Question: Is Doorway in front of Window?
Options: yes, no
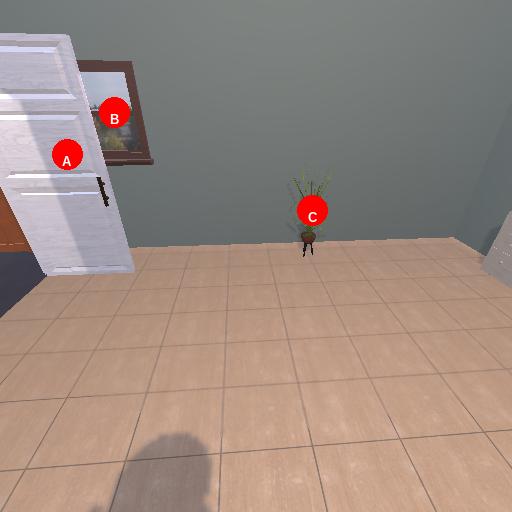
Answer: yes